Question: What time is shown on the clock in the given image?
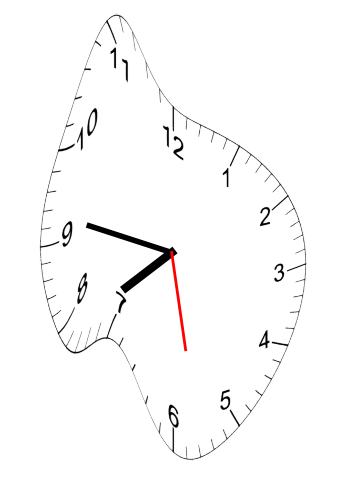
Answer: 07:46:28